Question: I am using Rails4 version.
Here are the choices that I need to make:

When I do my choice for the first time and click the 'Add' button, the loading indicator doesn't appear. When I do it second time and click the 'Add' button the loading indicator appears and working fine. I am not really good with javascript, so I do not really know how to trigger the loading indicator to appear at first attempt. Here is my code:
My VIEW file:
'''
<div id="loading-indicator" style="display:none">
<%=" Wait..."%><%= image_tag("/images/ajax-loader-8.gif", :id => "loading-indicator") %>
</div>
'''
My CSS file:
'''
#loading-indicator {
left: 10px;
top: 10px;
}
'''
My 'create.js' file:
'''
$(document)
.ajaxStart(function() {
$('#loading-indicator').show();// show on any Ajax event.
$("#notice").html("<%= escape_javascript(render :partial => 'layouts/flash' ,
:locals => { :flash => flash }).html_safe %>").hide();
})
.ajaxStop(function() {
$("#notice").html("<%= escape_javascript(render :partial => 'layouts/flash' ,
:locals => { :flash => flash }).html_safe %>").show();
$('#loading-indicator').hide(); // hide it when it is done.
});
$("#transaction_paypal").html("<%= escape_javascript(render :partial => 'trans')%>");
'''
Thank you.
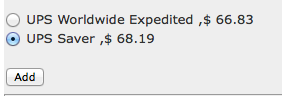
Answer: I added the following lines of js to my application.js file:
'''
$(document)
.ajaxStart(function() {
$('#loading-indicator').show();// show on any Ajax event.
})
.ajaxStop(function() {
$('#loading-indicator').hide(); // hide it when it is done.
});
'''